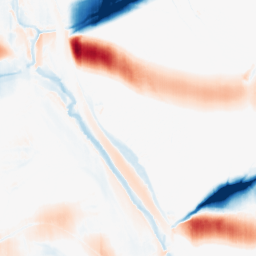
Category: morphological
Decomposition family: morphological_ellipse
Decomposition parameters: operation: average
width: 50
height: 5
Upsampling method: bilinear
Upsampling parameters: scale: 2
Upsampling scale: 2